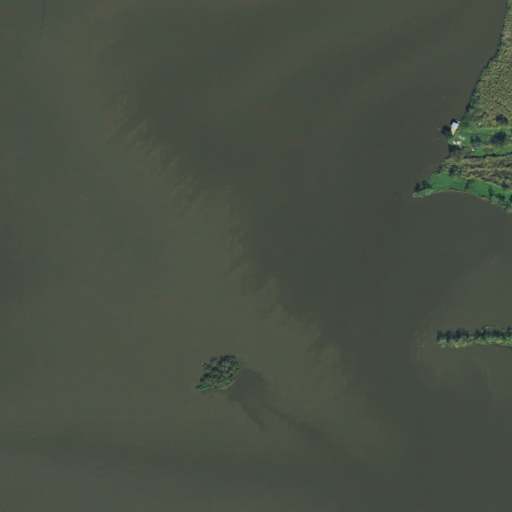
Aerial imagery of valley in Texas named Rhodair Gully containing open water, barren land, and herbaceous wetlands